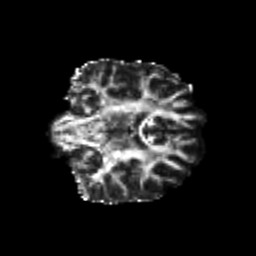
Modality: FA
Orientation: coronal
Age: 24
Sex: female
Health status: healthy
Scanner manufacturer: philips
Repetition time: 7.393 s
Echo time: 0.08599 s